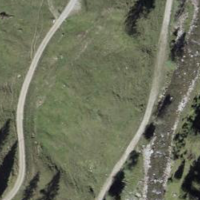
EUNIS habitat code: 23
Species observed at this site:
Campanula barbata